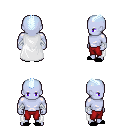
a pixel art fantasy rpg character, male body template, dark elf, purple skin, white cape, red pants, white cyan short mohawk hairstyle, white cloth bandages, black slippers, four views (front, back, left, right), 2x2 character sprite sheet, small pixel art, hard edges, no anti-aliasing